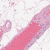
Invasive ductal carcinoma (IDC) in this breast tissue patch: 0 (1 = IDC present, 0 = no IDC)